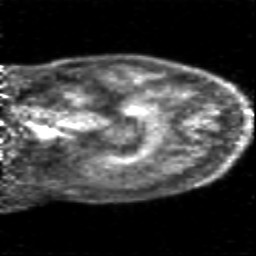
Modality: PET
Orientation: sagittal
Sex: female
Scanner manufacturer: siemens